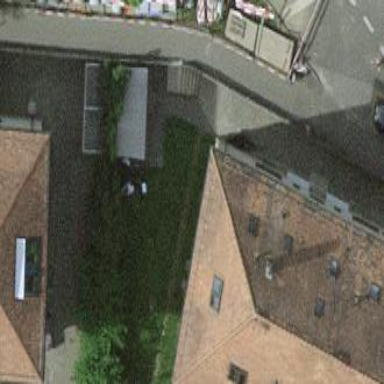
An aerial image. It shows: Hipped roof apartment building.